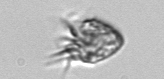
Label: Ciliophora